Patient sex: M
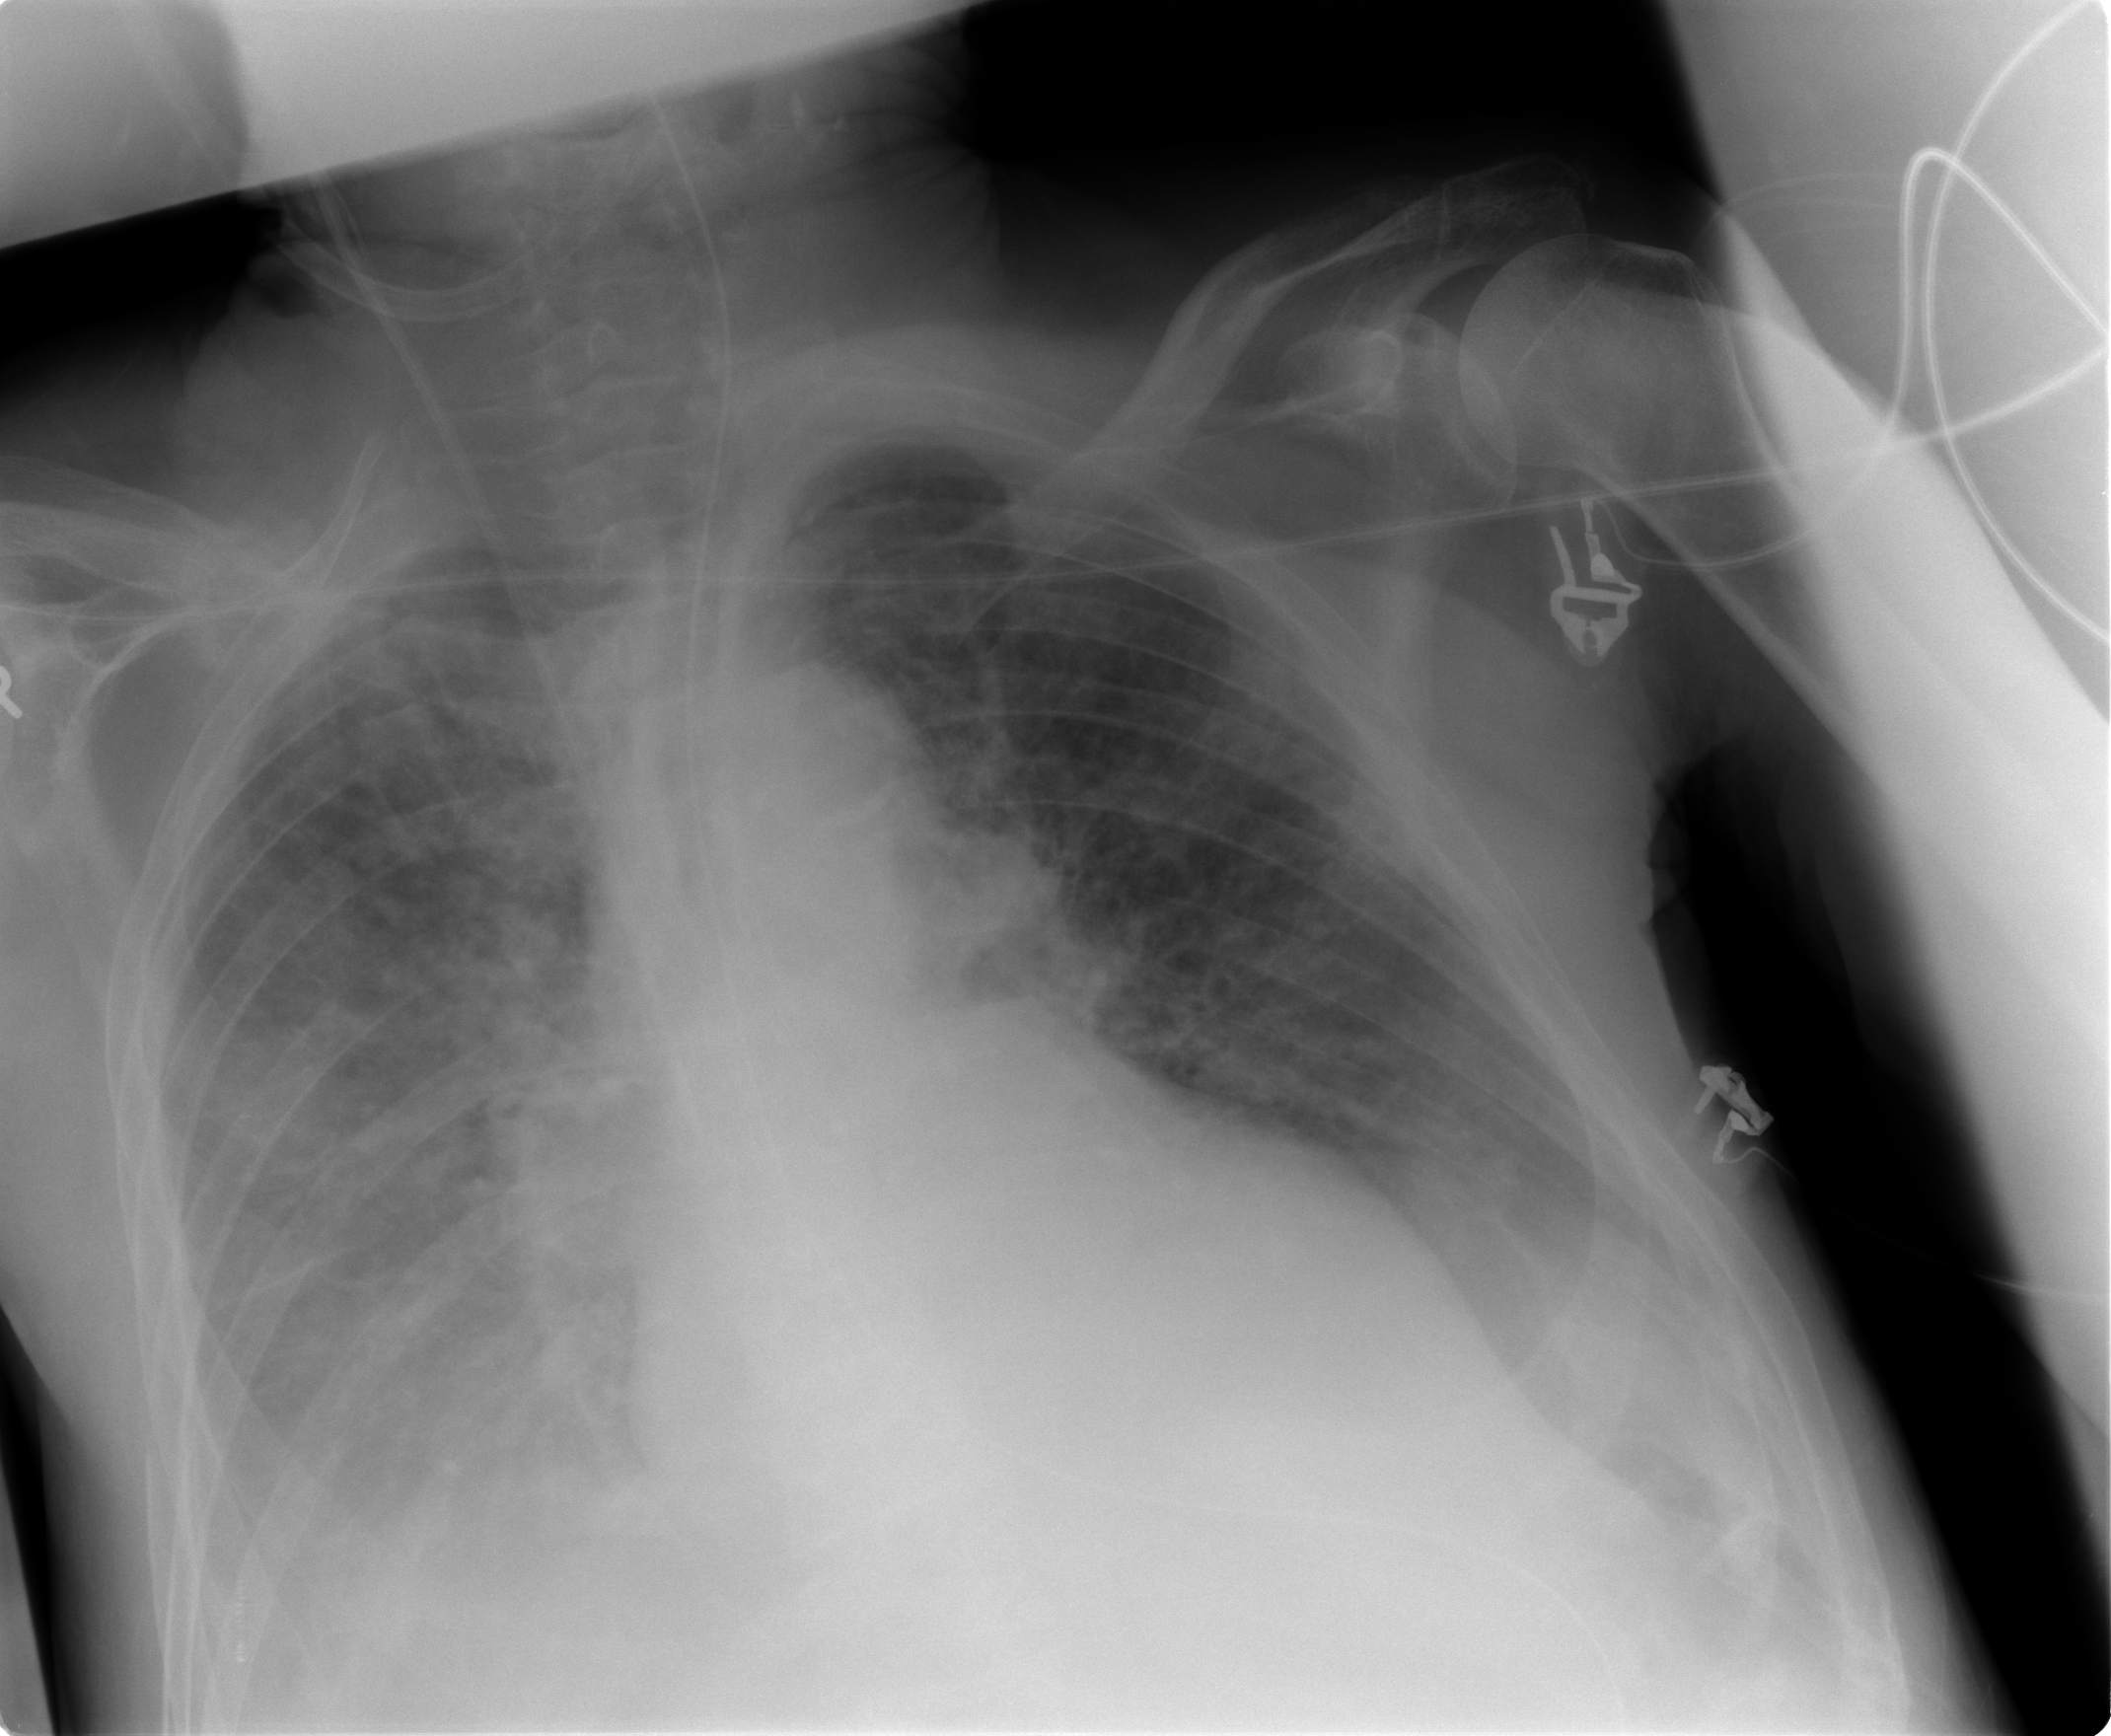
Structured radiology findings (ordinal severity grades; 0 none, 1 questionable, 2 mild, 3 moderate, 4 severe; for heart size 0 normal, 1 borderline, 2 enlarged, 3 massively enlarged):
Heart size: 2
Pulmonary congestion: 2
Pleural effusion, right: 1
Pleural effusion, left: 1
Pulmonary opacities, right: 3
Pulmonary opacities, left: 2
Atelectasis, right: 2
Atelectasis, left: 1